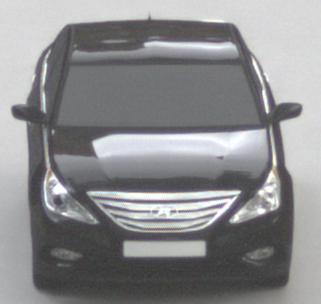
Make: Hyundai
Model: Sonata
Detailed model: Gen. 6 YF
Model produced from: 2009
Model produced until: 2016
Doors: 4
Color: black
Road condition: dry road
Daytime: morning or afternoon
Contrast: low contrast